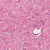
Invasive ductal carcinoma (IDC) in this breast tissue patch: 0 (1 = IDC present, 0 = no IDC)